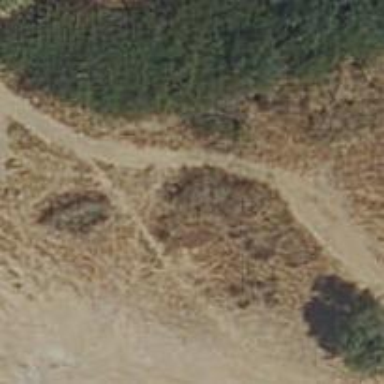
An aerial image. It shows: Path.